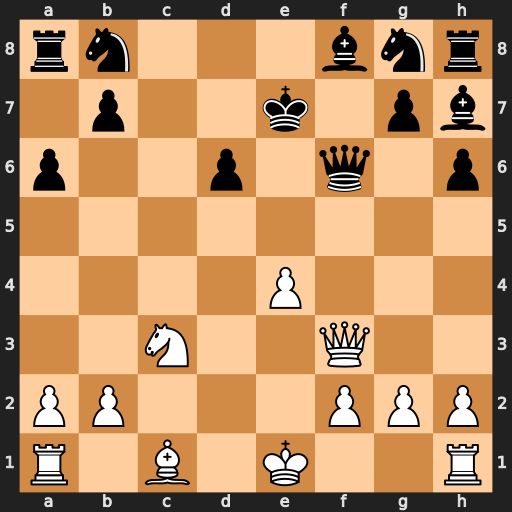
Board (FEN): rn3bnr/1p2k1pb/p2p1q1p/8/4P3/2N2Q2/PP3PPP/R1B1K2R
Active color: w
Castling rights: KQ
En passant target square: -
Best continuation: Nd5+ Kd8 Nxf6